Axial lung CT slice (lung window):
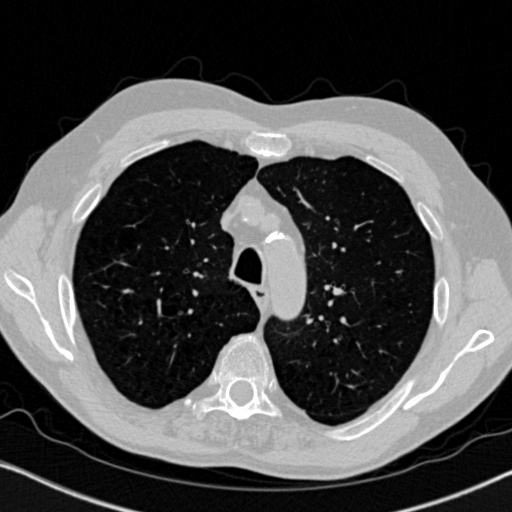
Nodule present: no